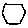
Label: hexagon